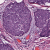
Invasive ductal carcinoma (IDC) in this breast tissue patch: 0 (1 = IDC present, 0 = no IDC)